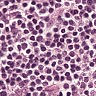
Metastatic tissue present: no